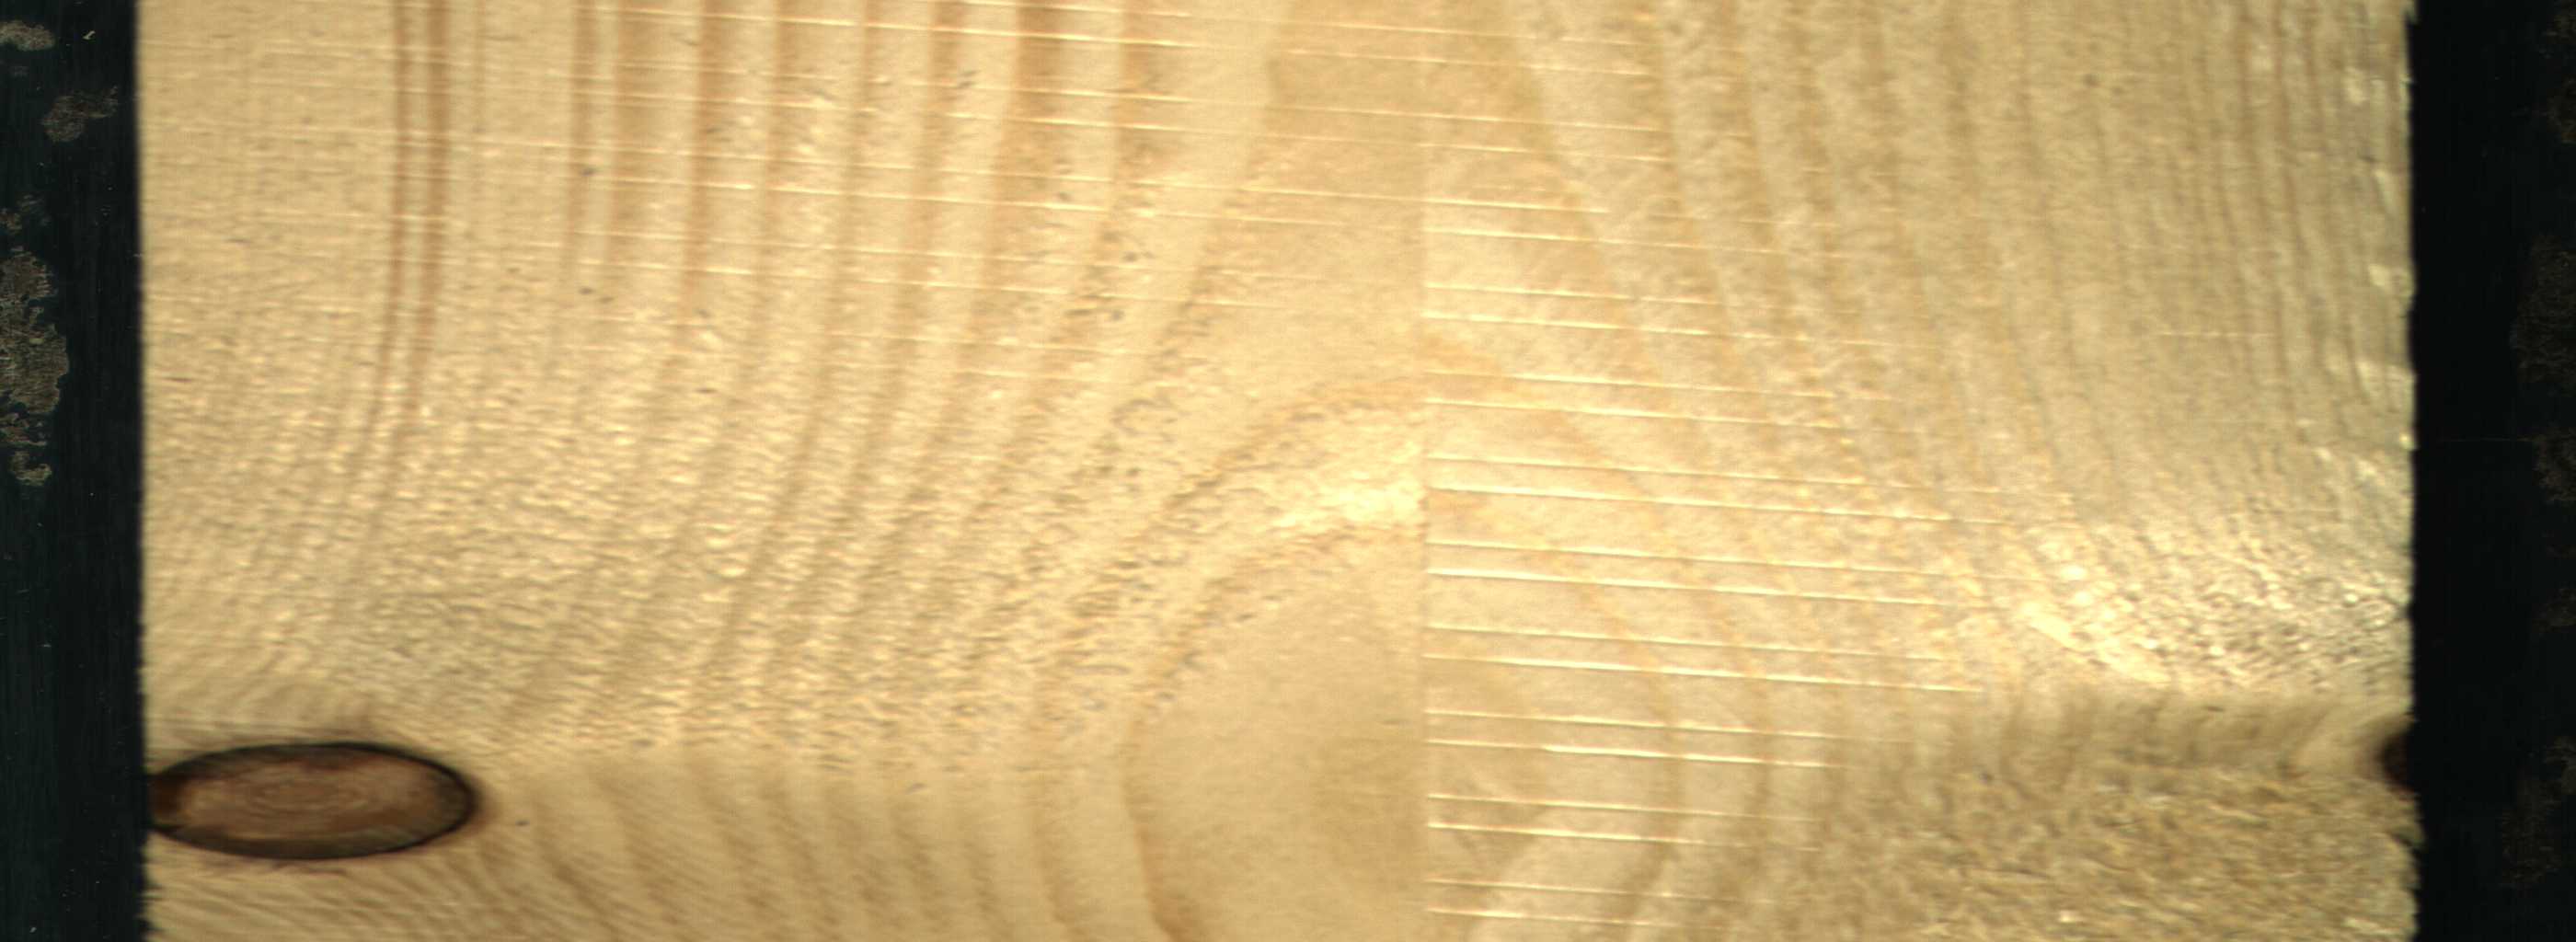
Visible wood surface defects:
Knot_missing
Dead_Knot